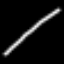
Label: line